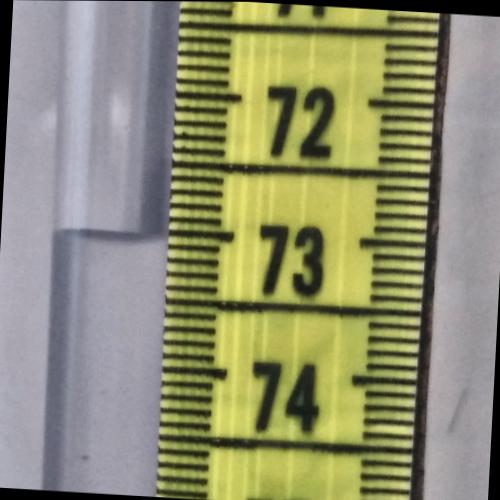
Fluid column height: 73.0 cm